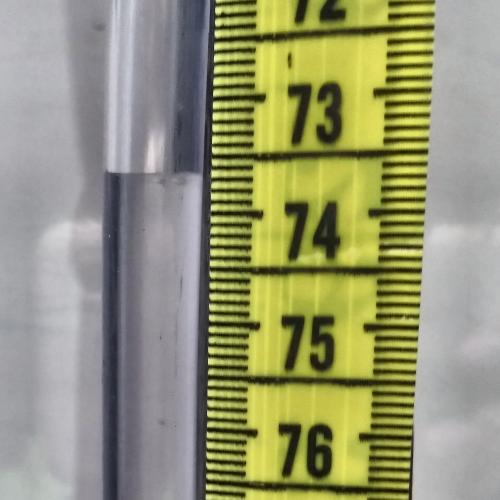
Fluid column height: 73.7 cm